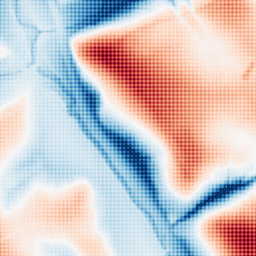
Category: multiscale
Decomposition family: dog_multiscale
Decomposition parameters: sigma_ratio: 2
n_scales: 6
base_sigma: 0.5
Upsampling method: sinc_hamming
Upsampling parameters: scale: 8
kernel_size: 8
Upsampling scale: 8